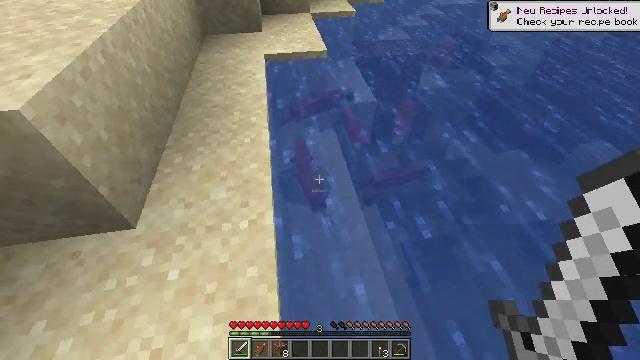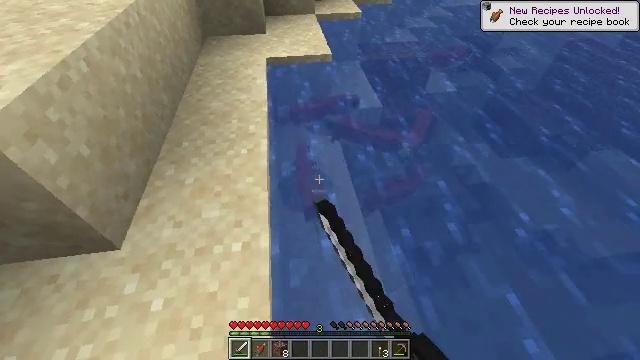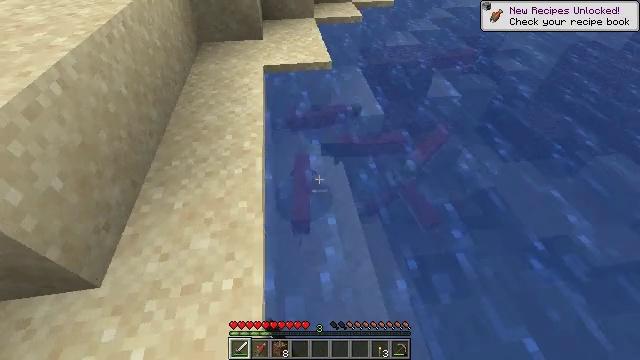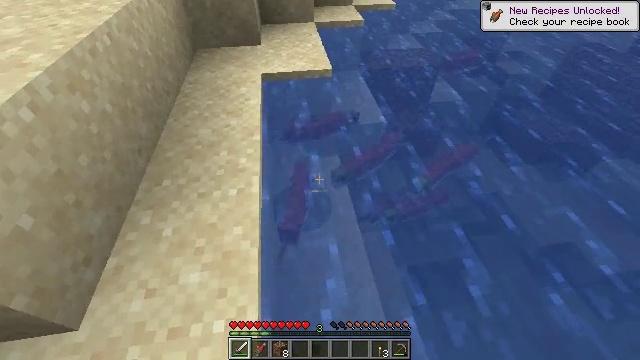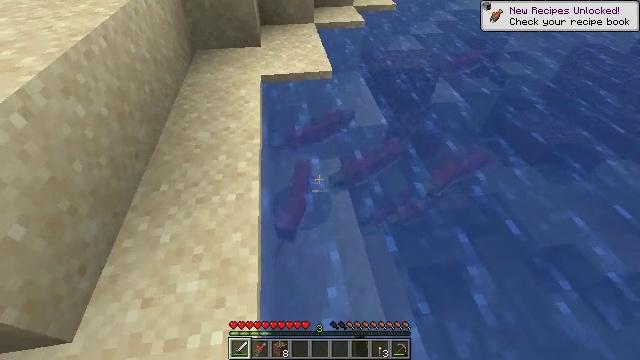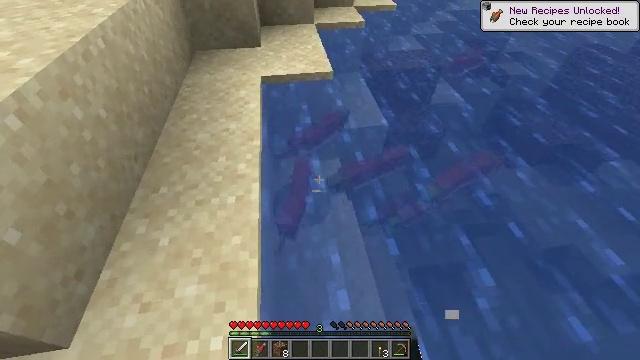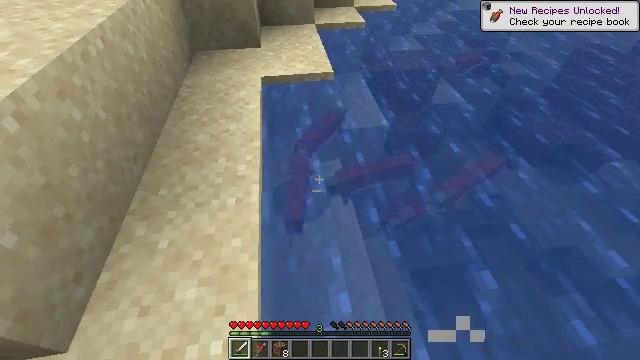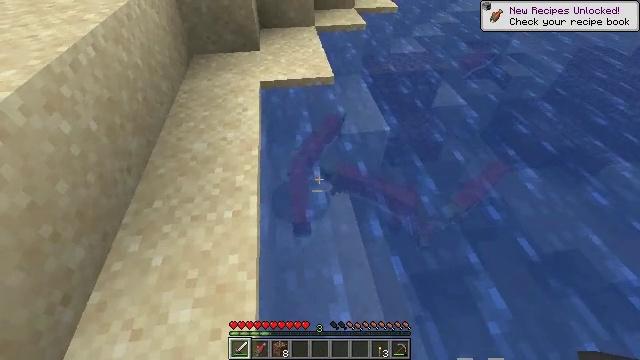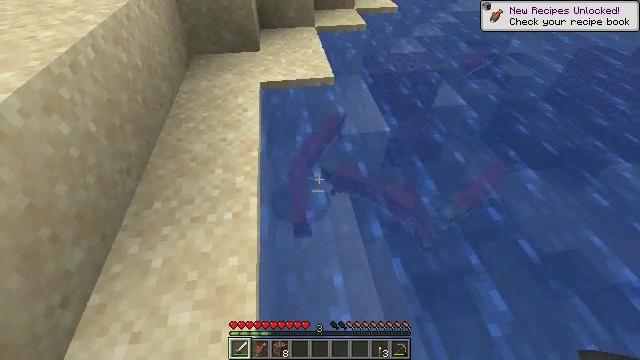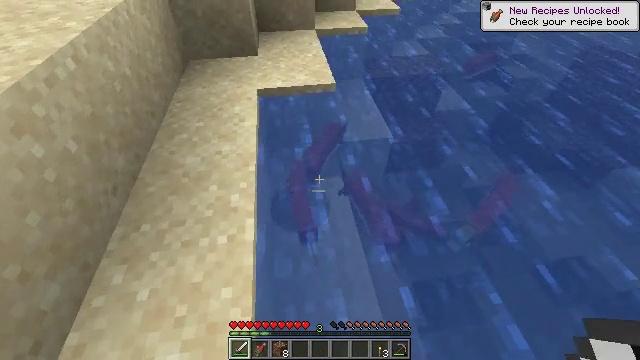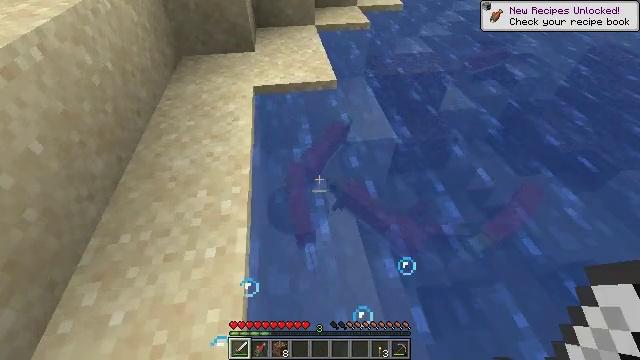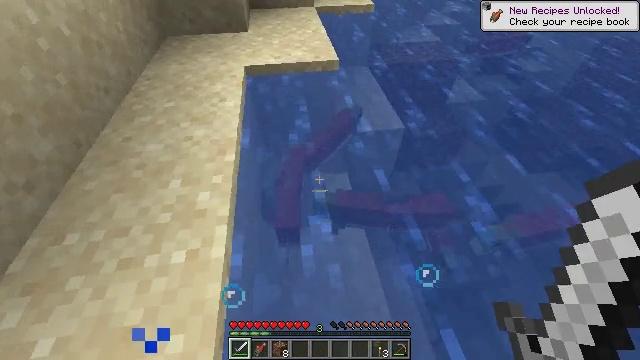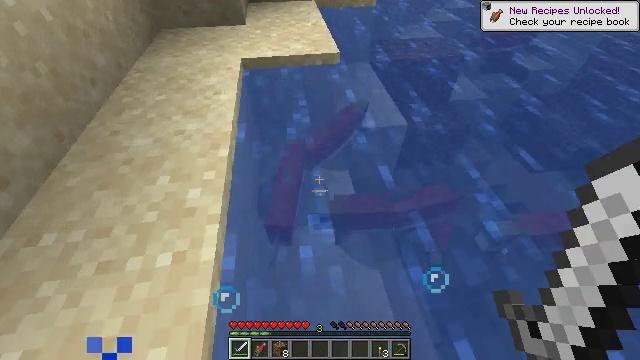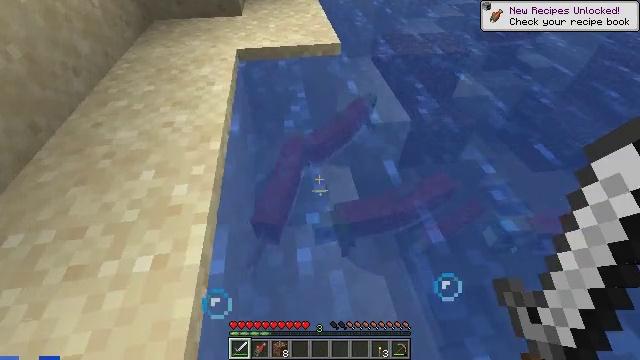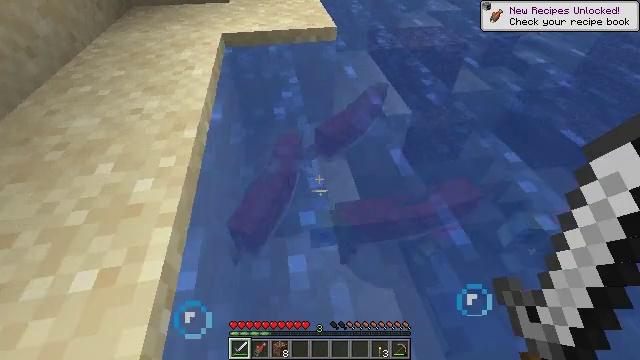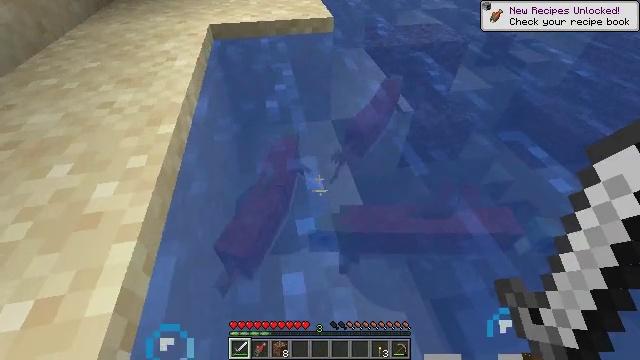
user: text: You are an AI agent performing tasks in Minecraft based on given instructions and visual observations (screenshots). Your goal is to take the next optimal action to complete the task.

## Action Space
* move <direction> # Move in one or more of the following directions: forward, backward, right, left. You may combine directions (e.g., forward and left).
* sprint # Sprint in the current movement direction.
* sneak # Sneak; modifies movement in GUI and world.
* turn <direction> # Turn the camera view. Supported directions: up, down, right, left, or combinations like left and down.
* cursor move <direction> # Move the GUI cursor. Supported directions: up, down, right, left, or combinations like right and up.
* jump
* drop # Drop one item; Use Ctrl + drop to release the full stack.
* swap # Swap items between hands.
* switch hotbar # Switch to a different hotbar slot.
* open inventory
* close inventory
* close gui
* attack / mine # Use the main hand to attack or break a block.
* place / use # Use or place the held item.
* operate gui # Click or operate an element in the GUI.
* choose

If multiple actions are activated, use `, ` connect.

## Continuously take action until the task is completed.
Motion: motion action
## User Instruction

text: Kill the salmon.
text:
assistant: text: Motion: move forward, turn left, attack / mine
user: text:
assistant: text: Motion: move forward, attack / mine
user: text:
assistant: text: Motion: no_op
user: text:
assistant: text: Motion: no_op
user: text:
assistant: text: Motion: no_op
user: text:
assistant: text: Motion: no_op
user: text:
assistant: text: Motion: move forward
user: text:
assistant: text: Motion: move forward
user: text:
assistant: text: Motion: move forward
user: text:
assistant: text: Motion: move forward
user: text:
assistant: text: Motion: move forward
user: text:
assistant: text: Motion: move forward
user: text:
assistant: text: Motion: no_op
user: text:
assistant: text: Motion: turn right
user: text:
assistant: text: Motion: turn right
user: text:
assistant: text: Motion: no_op
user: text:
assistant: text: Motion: turn up
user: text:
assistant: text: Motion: turn left and up
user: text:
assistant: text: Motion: attack / mine
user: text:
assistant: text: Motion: attack / mine
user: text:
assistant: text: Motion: attack / mine
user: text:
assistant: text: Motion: turn right and down
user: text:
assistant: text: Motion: turn down
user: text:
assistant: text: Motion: turn down
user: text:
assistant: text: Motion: turn down
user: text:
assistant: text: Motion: no_op
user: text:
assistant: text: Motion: no_op
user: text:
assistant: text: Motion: move forward, turn right
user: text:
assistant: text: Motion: move forward, turn right and up
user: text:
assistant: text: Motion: move forward, turn right and up